Question: I have started to learn Spring MVC by developping a simple SPRING MVC application .
I have created a JSP file for listing - Editing a list of users like this :

When I click on the "Edit" link ( from list item ) , the form should be populated by the Item information , so the user can edit informations and save the item ( Note that this form is used for create / Edit an item)
This is the code related to the JSP file :
'''
<c:url var="addAction" value="/admin/users/add"></c:url>
<form:form action="${addAction}" commandName="user">
<table>
<c:if test="${!empty user.adminName}">
<tr>
<td><form:label path="id">
<spring:message text="ID" />
</form:label></td>
<td><form:input path="id" readonly="true" size="8"
disabled="true" /> <form:hidden path="id" /></td>
</tr>
</c:if>
<tr>
<td><form:label path="adminName">
<spring:message text="Name" />
</form:label></td>
<td><form:input path="adminName" /></td>
</tr>
<tr>
<td><form:label path="adminEmail">
<spring:message text="adminEmail" />
</form:label></td>
<td><form:input path="adminEmail" /></td>
</tr>
<tr>
<td><form:select path="groups" items="${groupList}" /></td>
</tr>
<tr>
<td colspan="2"><c:if test="${!empty user.adminName}">
<input type="submit" value="<spring:message text="Edit Person"/>" />
</c:if> <c:if test="${empty user.adminName}">
<input type="submit" value="<spring:message text="Add Person"/>" />
</c:if></td>
</tr>
</table>
</form:form>
<br>
<div class="bs-example">
<table class="table">
<thead>
<tr>
<th>Row</th>
<th>First Name</th>
<th>Email</th>
</tr>
</thead>
<tbody>
<c:forEach var="i" items="${users}">
<tr>
<td>${i.id}</td>
<td>${i.firstName}</td>
<td>${i.adminEmail}</td>
<td><a href="<c:url value='/admin/users/edit/${i.id}'/>">Edit</a></td>
<td><a href="<c:url value='/admin/users/remove/${i.id}'/>">Delete</a></td>
</tr>
</c:forEach>
</tbody>
</table>
</div>
'''
My controlers Methods are :
'''
@Controller
@RequestMapping(value = "/admin/users/")
public class UserController {
private static final Logger LOGGER = LoggerFactory
.getLogger(UserController.class);
@Autowired
UserService userService;
@Autowired
GroupService groupService;
@Autowired
LabelUtils messages;
@Autowired
private BCryptPasswordEncoder passwordEncoder;
// @PreAuthorize("hasRole('STORE_ADMIN')")
@RequestMapping(value = "list.html", method = RequestMethod.GET)
public String displayUsers(Model model) throws Exception {
List<User> users = userService.listUser();
List<Group> groups = groupService.list();
List<String> groupList = new ArrayList<String>();
model.addAttribute("users", users);
model.addAttribute("user", new User());
for (Group group : groups) {
groupList.add(group.getGroupName());
}
model.addAttribute("groupList", groupList);
return "admin/userAdmin";
}
@RequestMapping("remove/{id}")
public String removePerson(@PathVariable("id") int id) {
User user = userService.getById((long) id);
try {
userService.delete(user);
} catch (ServiceException e) {
// TODO Auto-generated catch block
e.printStackTrace();
}
return "redirect:/admin/users/list.html";
}
// For add and update person both
@RequestMapping(value = "add" , method = RequestMethod.POST)
public String addPerson(@ModelAttribute("user") User user,
BindingResult result) {
if (result.hasErrors()) {
return "error";
}
try {
if (user.getId() == 0) {
// new person, add it
this.userService.create(user);
} else {
// existing person, call update
this.userService.saveOrUpdate(user);
}
} catch (ServiceException e) {
// TODO Auto-generated catch block
e.printStackTrace();
}
return "redirect:/admin/users/list.html";
}
@RequestMapping(value = "edit/{id}" )
public String editPerson(@PathVariable("id") int id , Model model) {
// Prepare Groups
List<Group> groups = groupService.list();
List<String> groupList = new ArrayList<String>();
for (Group group : groups) {
groupList.add(group.getGroupName());
}
model.addAttribute("groupList", groupList);
model.addAttribute("user", this.userService.getById((long) id));
model.addAttribute("users", this.userService.list());
return "admin/userAdmin";
}
}
'''
The problem is when I click on edit link , The form is correcly populated by Item information , so the user can edit retreived data , but the object "user" retreived from method "editPerson" in "addPerson" method in controller (
code line : model.addAttribute("user", this.userService.getById((long) id)); in editPerson method )
have all the other fields null so when I merge data , the save action fails .
Example : The user Item has an other field "AdminAPassword" not printed in JSP and not changed bu user , when the data are retreived from the form this field is null .
Could you help please
Thanks in Advance
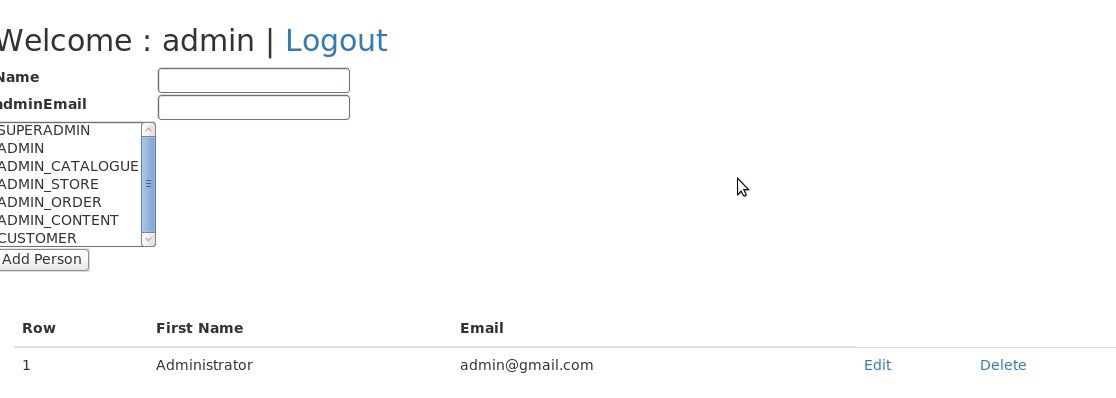
Answer: Your question is somewhat unclear, I will act based on your title. My understanding is that you want the have the bean shared between your methods inside a controller. You can achieve this by annotaing your controller with '@SessionAttributes'
'''
@SessionAttributes("user")
@Controller
@RequestMapping(value = "/admin/users/")
public class UserController {
'''
with this setup, all the model attributes with the names matching the ones listed inside , will survive subsequent requests. You can learn more <URL>